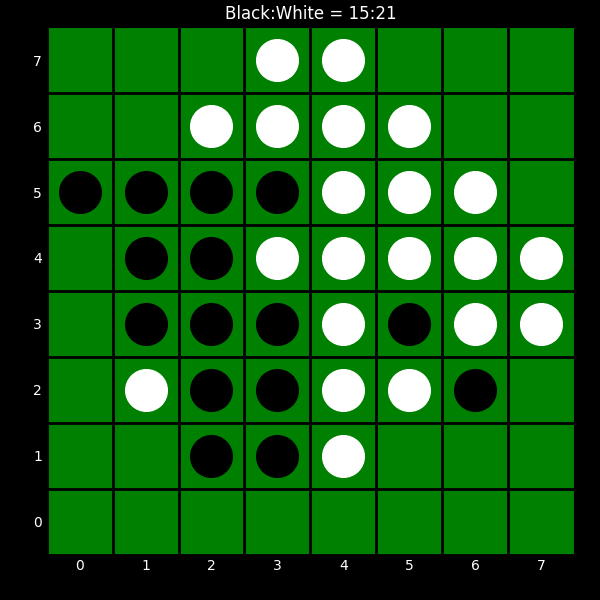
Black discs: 15
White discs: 21